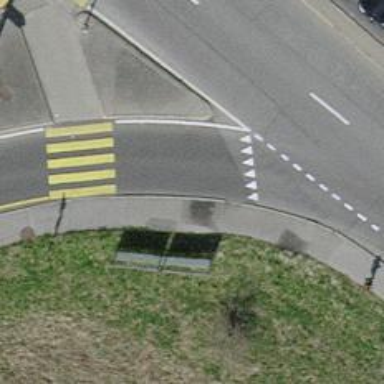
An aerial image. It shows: Road with "give way" sign.